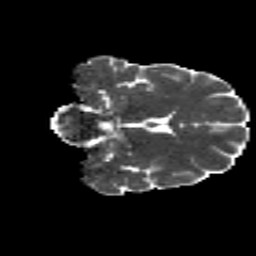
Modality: MD
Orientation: coronal
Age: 23
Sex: female
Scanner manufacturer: siemens
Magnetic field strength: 3 T
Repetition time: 8.8 s
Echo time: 0.085 s